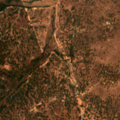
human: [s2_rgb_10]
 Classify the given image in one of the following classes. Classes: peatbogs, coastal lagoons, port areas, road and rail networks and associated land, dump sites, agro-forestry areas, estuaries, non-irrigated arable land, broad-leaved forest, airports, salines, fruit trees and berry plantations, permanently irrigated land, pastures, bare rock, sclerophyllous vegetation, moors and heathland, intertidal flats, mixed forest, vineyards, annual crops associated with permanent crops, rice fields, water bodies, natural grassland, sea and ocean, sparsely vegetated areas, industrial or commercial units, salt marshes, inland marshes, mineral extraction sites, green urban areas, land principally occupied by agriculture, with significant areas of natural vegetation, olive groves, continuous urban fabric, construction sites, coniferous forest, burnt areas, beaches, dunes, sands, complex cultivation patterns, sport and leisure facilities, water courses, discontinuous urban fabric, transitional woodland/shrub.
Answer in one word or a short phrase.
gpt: agro-forestry areas, broad-leaved forest